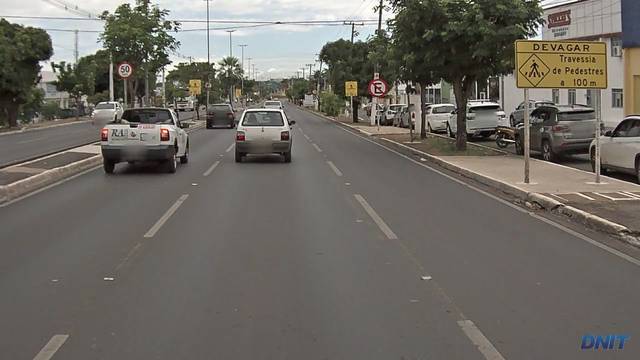
Region: Brazil
Coordinates: -15.617, -56.123